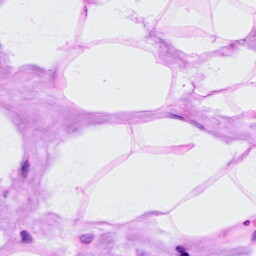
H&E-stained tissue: Breast